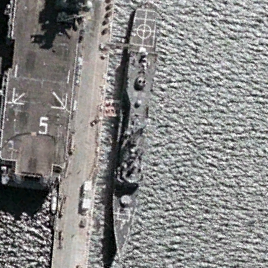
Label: cruiser